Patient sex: M
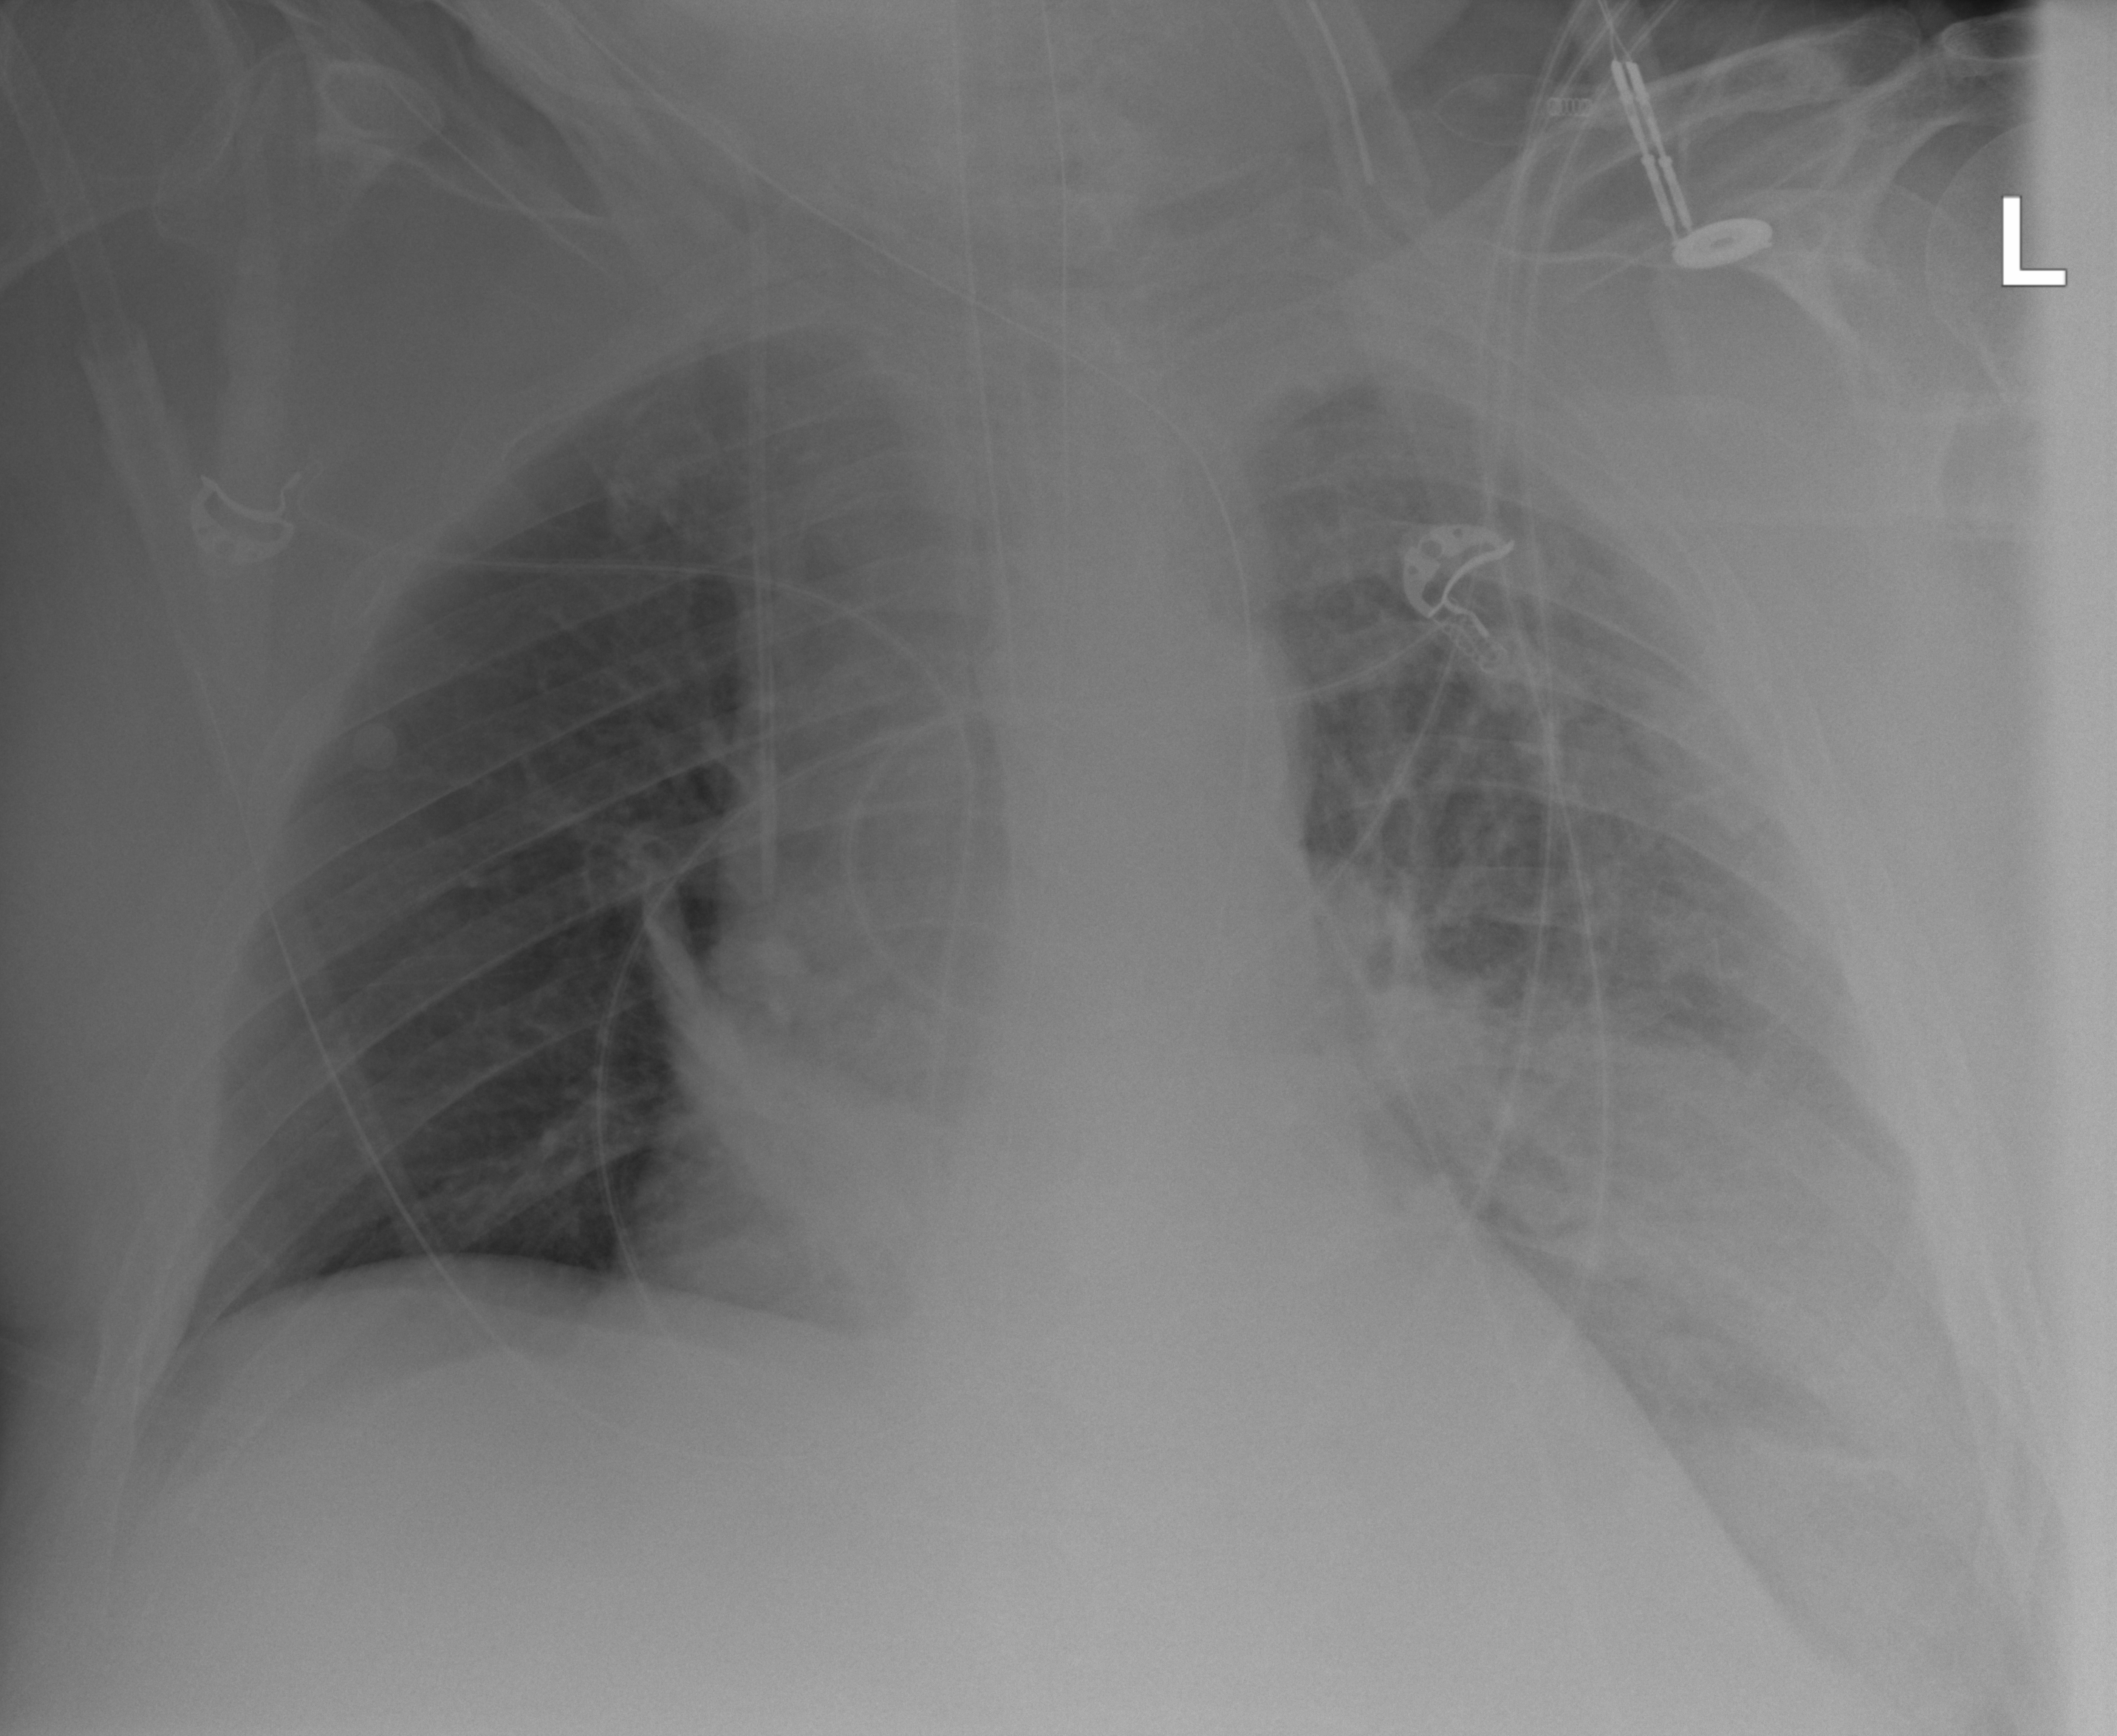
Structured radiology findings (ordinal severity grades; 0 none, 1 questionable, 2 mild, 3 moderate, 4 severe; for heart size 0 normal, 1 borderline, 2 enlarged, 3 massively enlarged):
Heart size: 2
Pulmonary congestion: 2
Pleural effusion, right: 0
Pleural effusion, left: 3
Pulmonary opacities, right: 0
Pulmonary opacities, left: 2
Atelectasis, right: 3
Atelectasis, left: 3